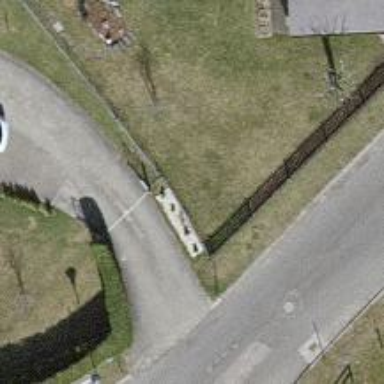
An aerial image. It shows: Fence is in the image.